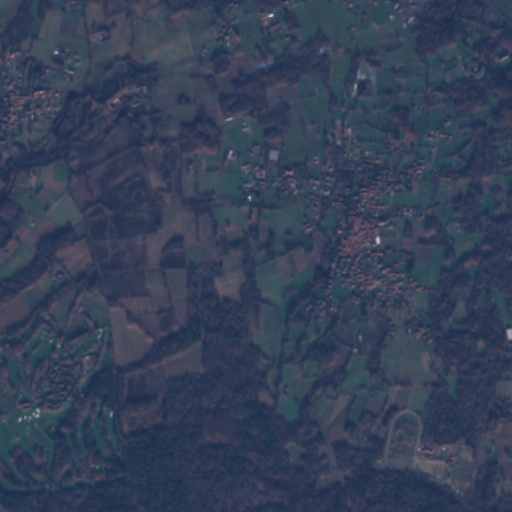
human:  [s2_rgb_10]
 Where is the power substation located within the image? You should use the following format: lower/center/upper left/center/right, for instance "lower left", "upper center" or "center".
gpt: The power substation is located in the upper left of the image.
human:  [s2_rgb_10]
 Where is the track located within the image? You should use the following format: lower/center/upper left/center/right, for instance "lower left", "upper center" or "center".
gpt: The track is located in the lower right of the image.
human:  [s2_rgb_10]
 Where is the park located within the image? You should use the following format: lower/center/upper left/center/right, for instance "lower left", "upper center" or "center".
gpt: There is no park in the image.